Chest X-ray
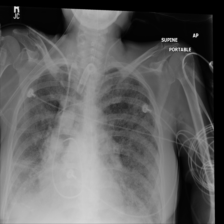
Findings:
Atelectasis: negative
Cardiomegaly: negative
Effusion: positive
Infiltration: negative
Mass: negative
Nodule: positive
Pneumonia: negative
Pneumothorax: negative
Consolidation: negative
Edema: negative
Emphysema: negative
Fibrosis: negative
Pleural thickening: negative
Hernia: negative